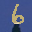
Label: 6